Interaction volume radius: 10 \u00c5
Interaction volume height: 45 \u00c5
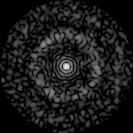
Disorder parameter: 0.8362